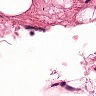
Metastatic tissue present: no